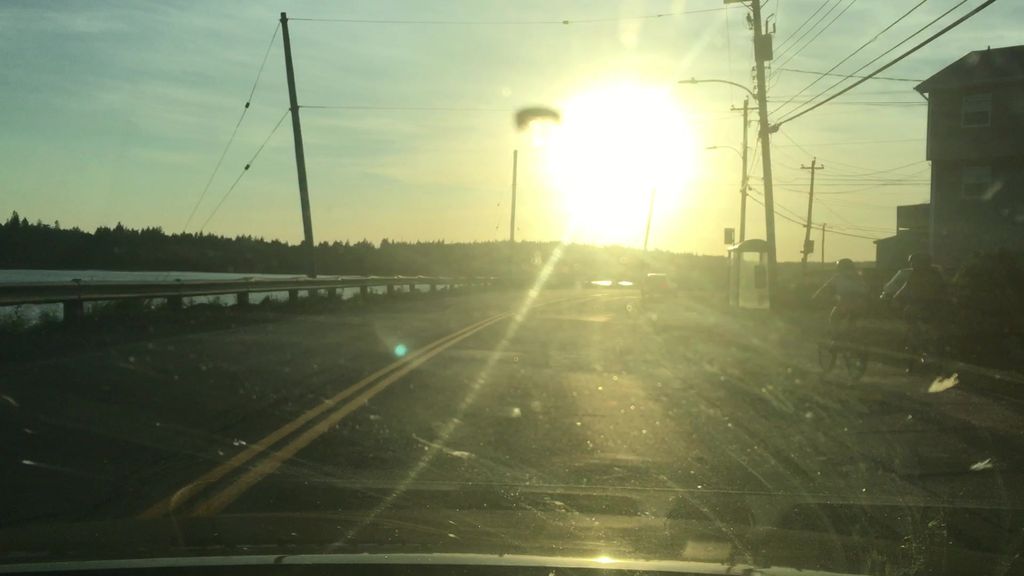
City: halifax